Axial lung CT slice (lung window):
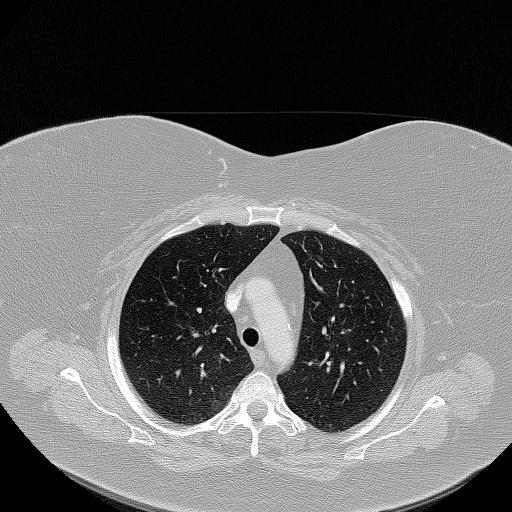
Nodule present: no